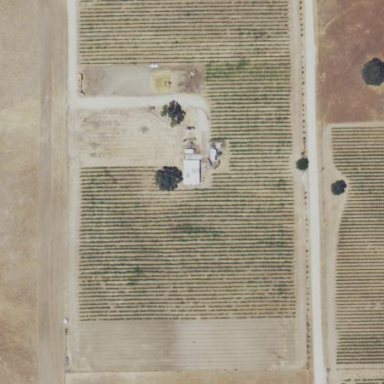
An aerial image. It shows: Vineyard growing grapes.